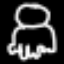
Label: frog